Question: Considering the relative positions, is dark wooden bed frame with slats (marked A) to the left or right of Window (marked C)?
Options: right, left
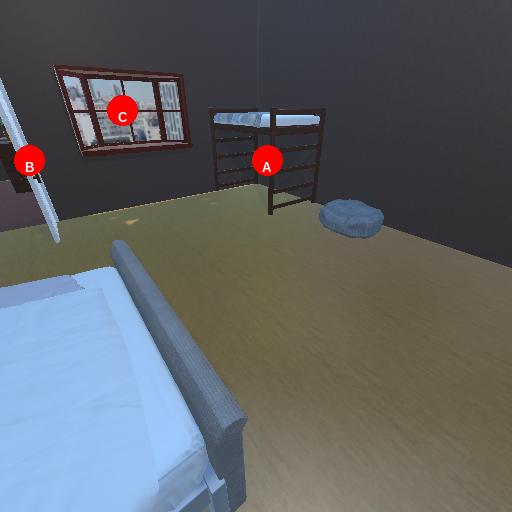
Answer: right